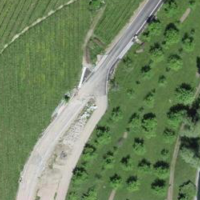
EUNIS habitat code: 40
Species observed at this site:
Nicandra physalodes